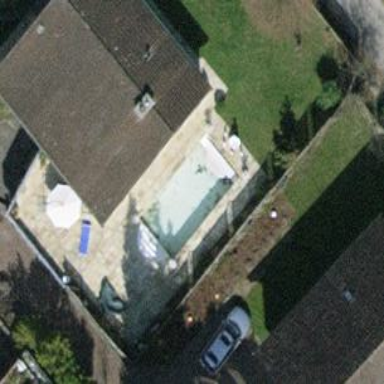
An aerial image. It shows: Swimming pool located in leisure land.